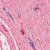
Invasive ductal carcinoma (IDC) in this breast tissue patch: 0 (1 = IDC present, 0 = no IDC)